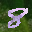
Label: 8